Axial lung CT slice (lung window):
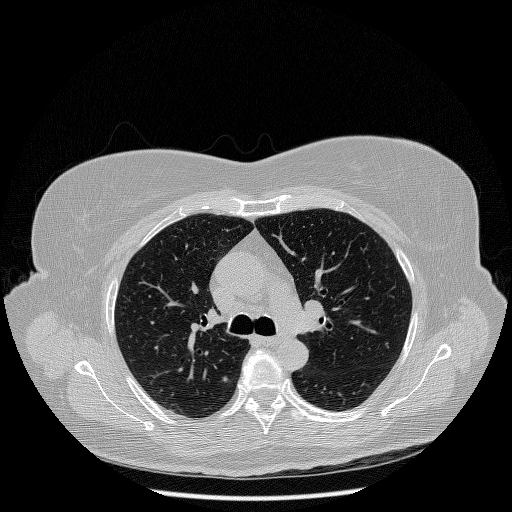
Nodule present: no